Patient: sex M, age 61
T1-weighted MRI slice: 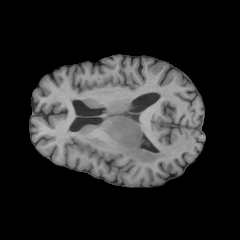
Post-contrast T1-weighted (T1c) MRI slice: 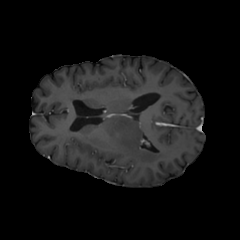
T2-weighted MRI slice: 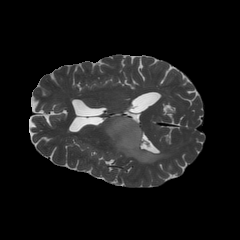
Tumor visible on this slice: yes
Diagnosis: Astrocytoma, IDH-wildtype
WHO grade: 3